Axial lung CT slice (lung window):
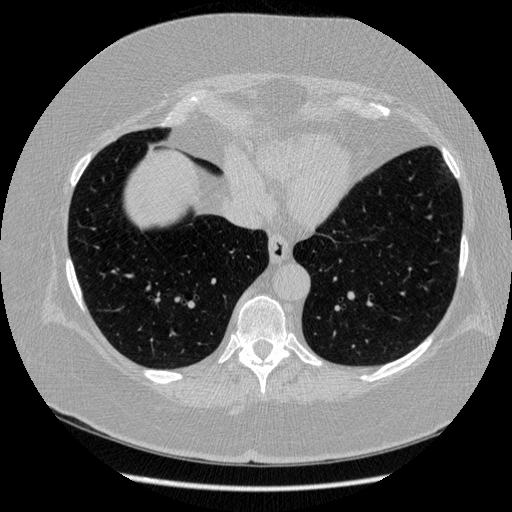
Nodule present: no